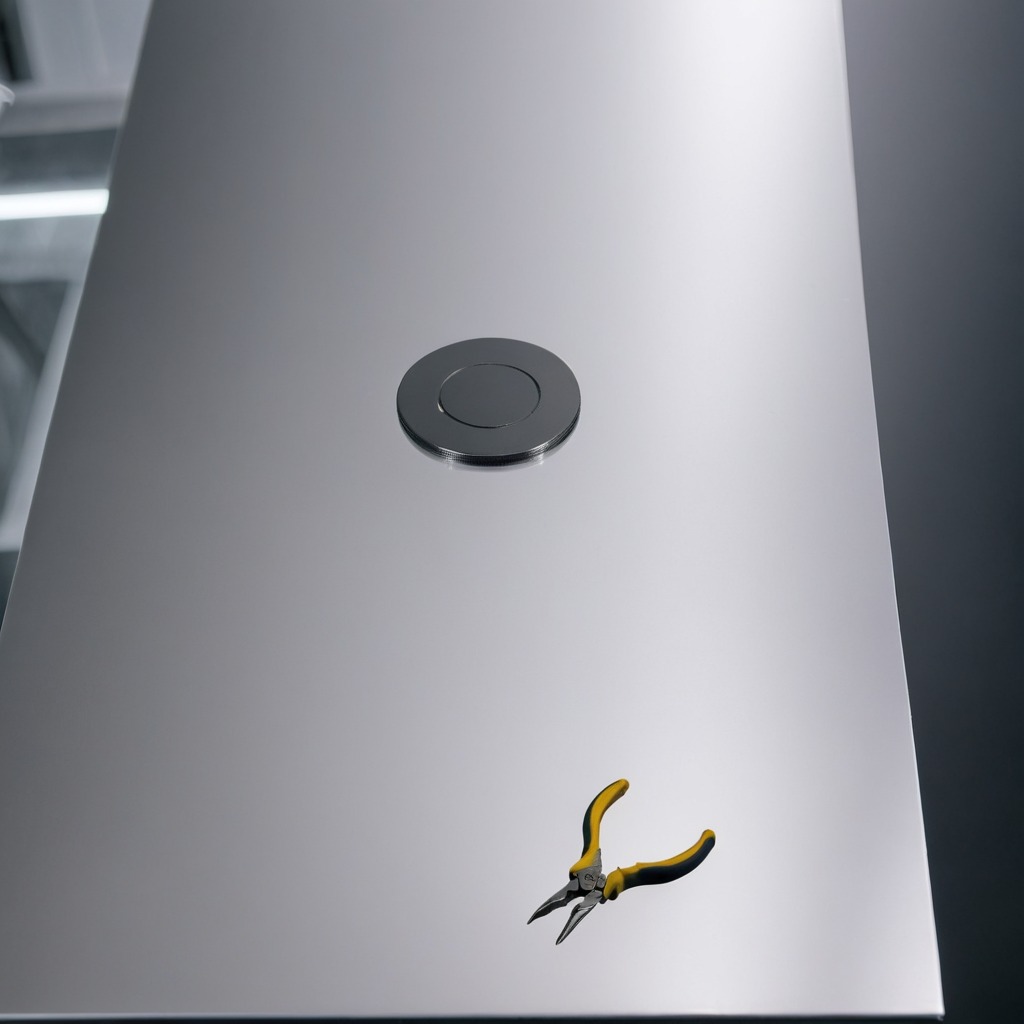
A plier is lying on a stainless steel table in a high-end prototyping lab.